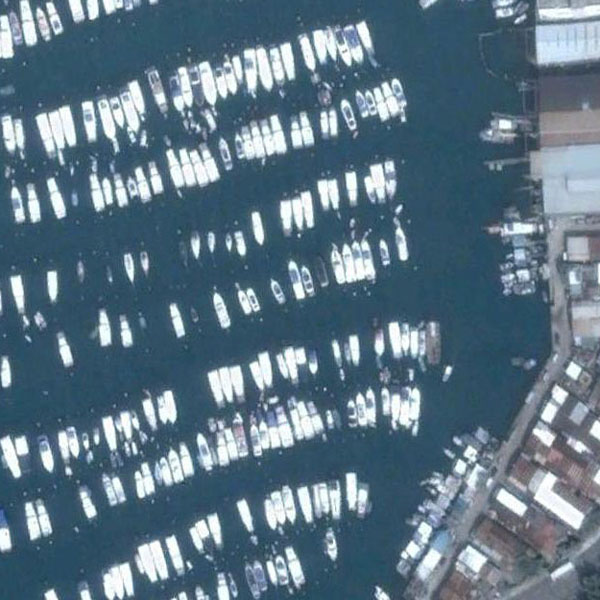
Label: Port